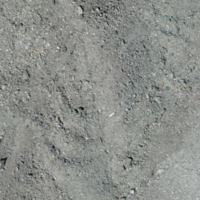
EUNIS habitat code: 48
Species observed at this site:
Achillea nana